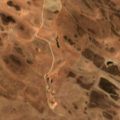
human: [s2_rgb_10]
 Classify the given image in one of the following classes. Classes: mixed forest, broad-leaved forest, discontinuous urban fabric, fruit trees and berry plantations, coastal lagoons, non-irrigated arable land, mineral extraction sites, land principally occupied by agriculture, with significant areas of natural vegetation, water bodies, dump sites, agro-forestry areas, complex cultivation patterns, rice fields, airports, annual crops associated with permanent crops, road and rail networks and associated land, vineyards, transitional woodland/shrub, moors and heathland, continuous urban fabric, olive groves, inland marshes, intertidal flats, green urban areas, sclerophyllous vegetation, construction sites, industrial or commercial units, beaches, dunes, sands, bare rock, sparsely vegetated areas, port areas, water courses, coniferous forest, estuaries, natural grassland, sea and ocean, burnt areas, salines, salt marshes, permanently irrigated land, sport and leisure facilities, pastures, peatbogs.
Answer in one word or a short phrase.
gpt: non-irrigated arable land, land principally occupied by agriculture, with significant areas of natural vegetation